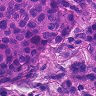
Metastatic tissue present: yes